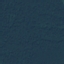
Land use / land cover: Forest